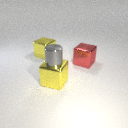
large yellow metal cube below small gray metal cylinder